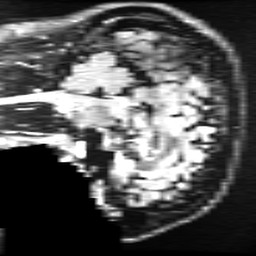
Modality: FLAIR
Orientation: sagittal
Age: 44
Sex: male
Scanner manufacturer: ge
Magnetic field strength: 3 T
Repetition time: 11 s
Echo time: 0.1497 s